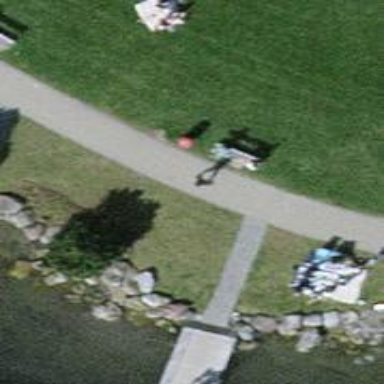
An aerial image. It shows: Bench.